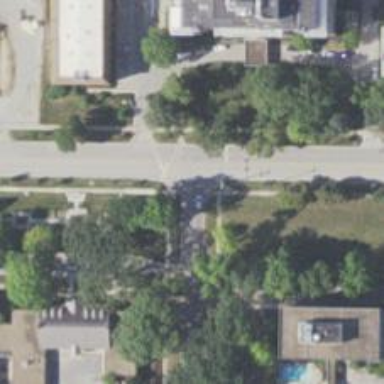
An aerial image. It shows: Footway crossing with line markings.